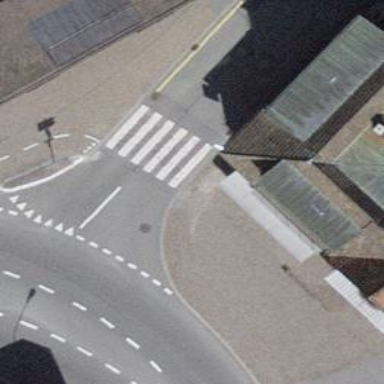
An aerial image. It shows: Uncontrolled zebra crossing with white markings.